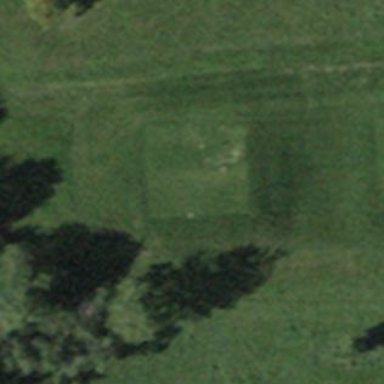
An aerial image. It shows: Grassy area designated as golf tee.